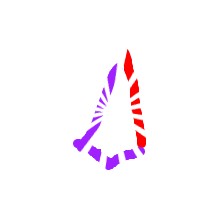
Shape: kite